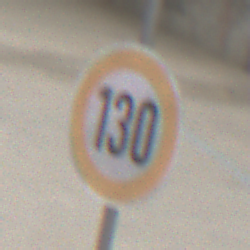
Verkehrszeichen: Geschwindigkeit130
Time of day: Midday
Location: Roofed (Special)
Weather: Overcast
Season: NotSpecified
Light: Natural